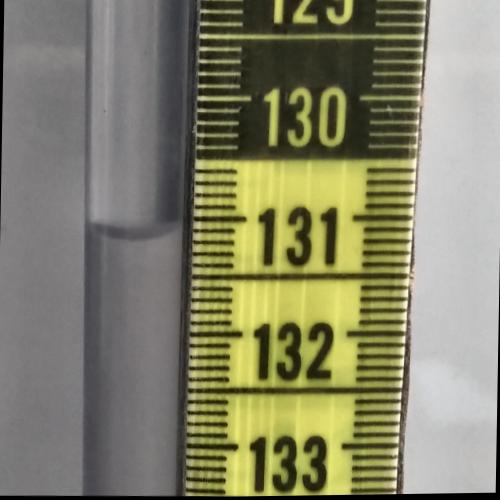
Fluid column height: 131.1 cm